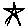
Label: star